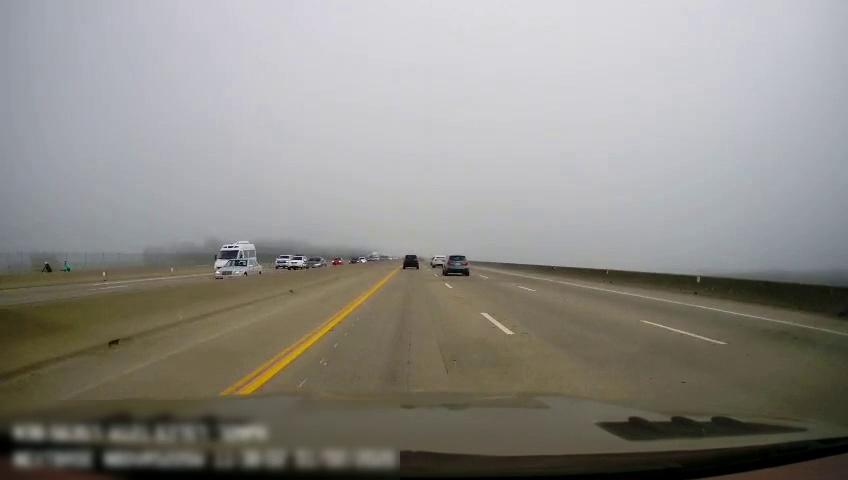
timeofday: Day
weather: Cloudy
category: Drivable Space
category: Drivable Space
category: Vehicles | Bus
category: Vehicles | Car
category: Vehicles | SUV
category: Vehicles | SUV
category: Vehicles | Car
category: Vehicles | Car
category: Vehicles | Car
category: Vehicles | Car
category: Pedestrians
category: Pedestrians
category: Vehicles | SUV
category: Vehicles | SUV
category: Vehicles | SUV
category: Lanes | Current Lane
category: Lanes | Current Lane
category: Lanes | Alternate Lane
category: Lanes | Alternate Lane
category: Lanes | Alternate Lane
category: Lanes | Opposite Lane
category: Lanes | Opposite Lane